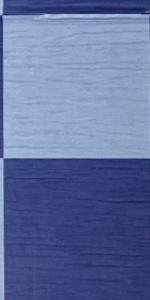
Label: Empty